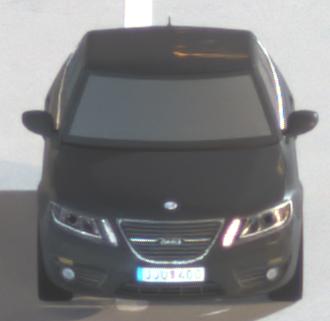
Make: Saab
Model: 5-Sep
Detailed model: 9-5 1.6T
Model produced from: 2010/06
Model produced until: 2011/12
Doors: 4
Color: black
Road condition: dry road
Daytime: night
Contrast: high contrast